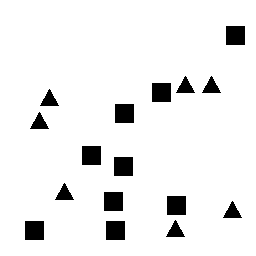
Squares: 9
Triangles: 7
Stars: 0
Total shapes: 16